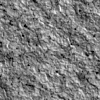
Atmospheric dust classification: not_dusty